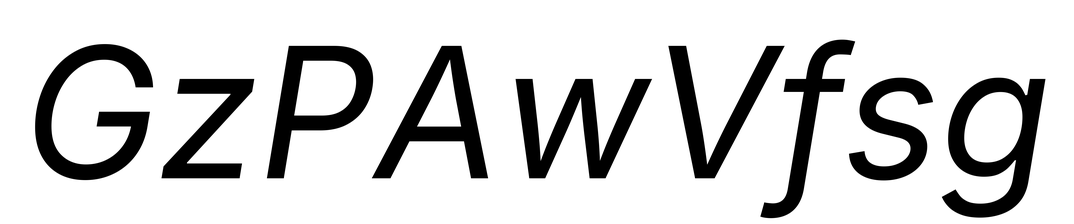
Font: Inter-Italic_Italic